Field crop: tomato
Growth stage: 1
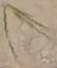
Species: cyperus